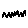
Label: zigzag